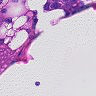
Metastatic tissue present: yes